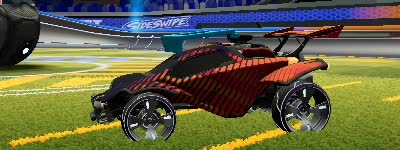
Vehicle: octane